Question: The picture describes a maze problem, where green is the starting position and red is the end point. Find the length of the shortest path.
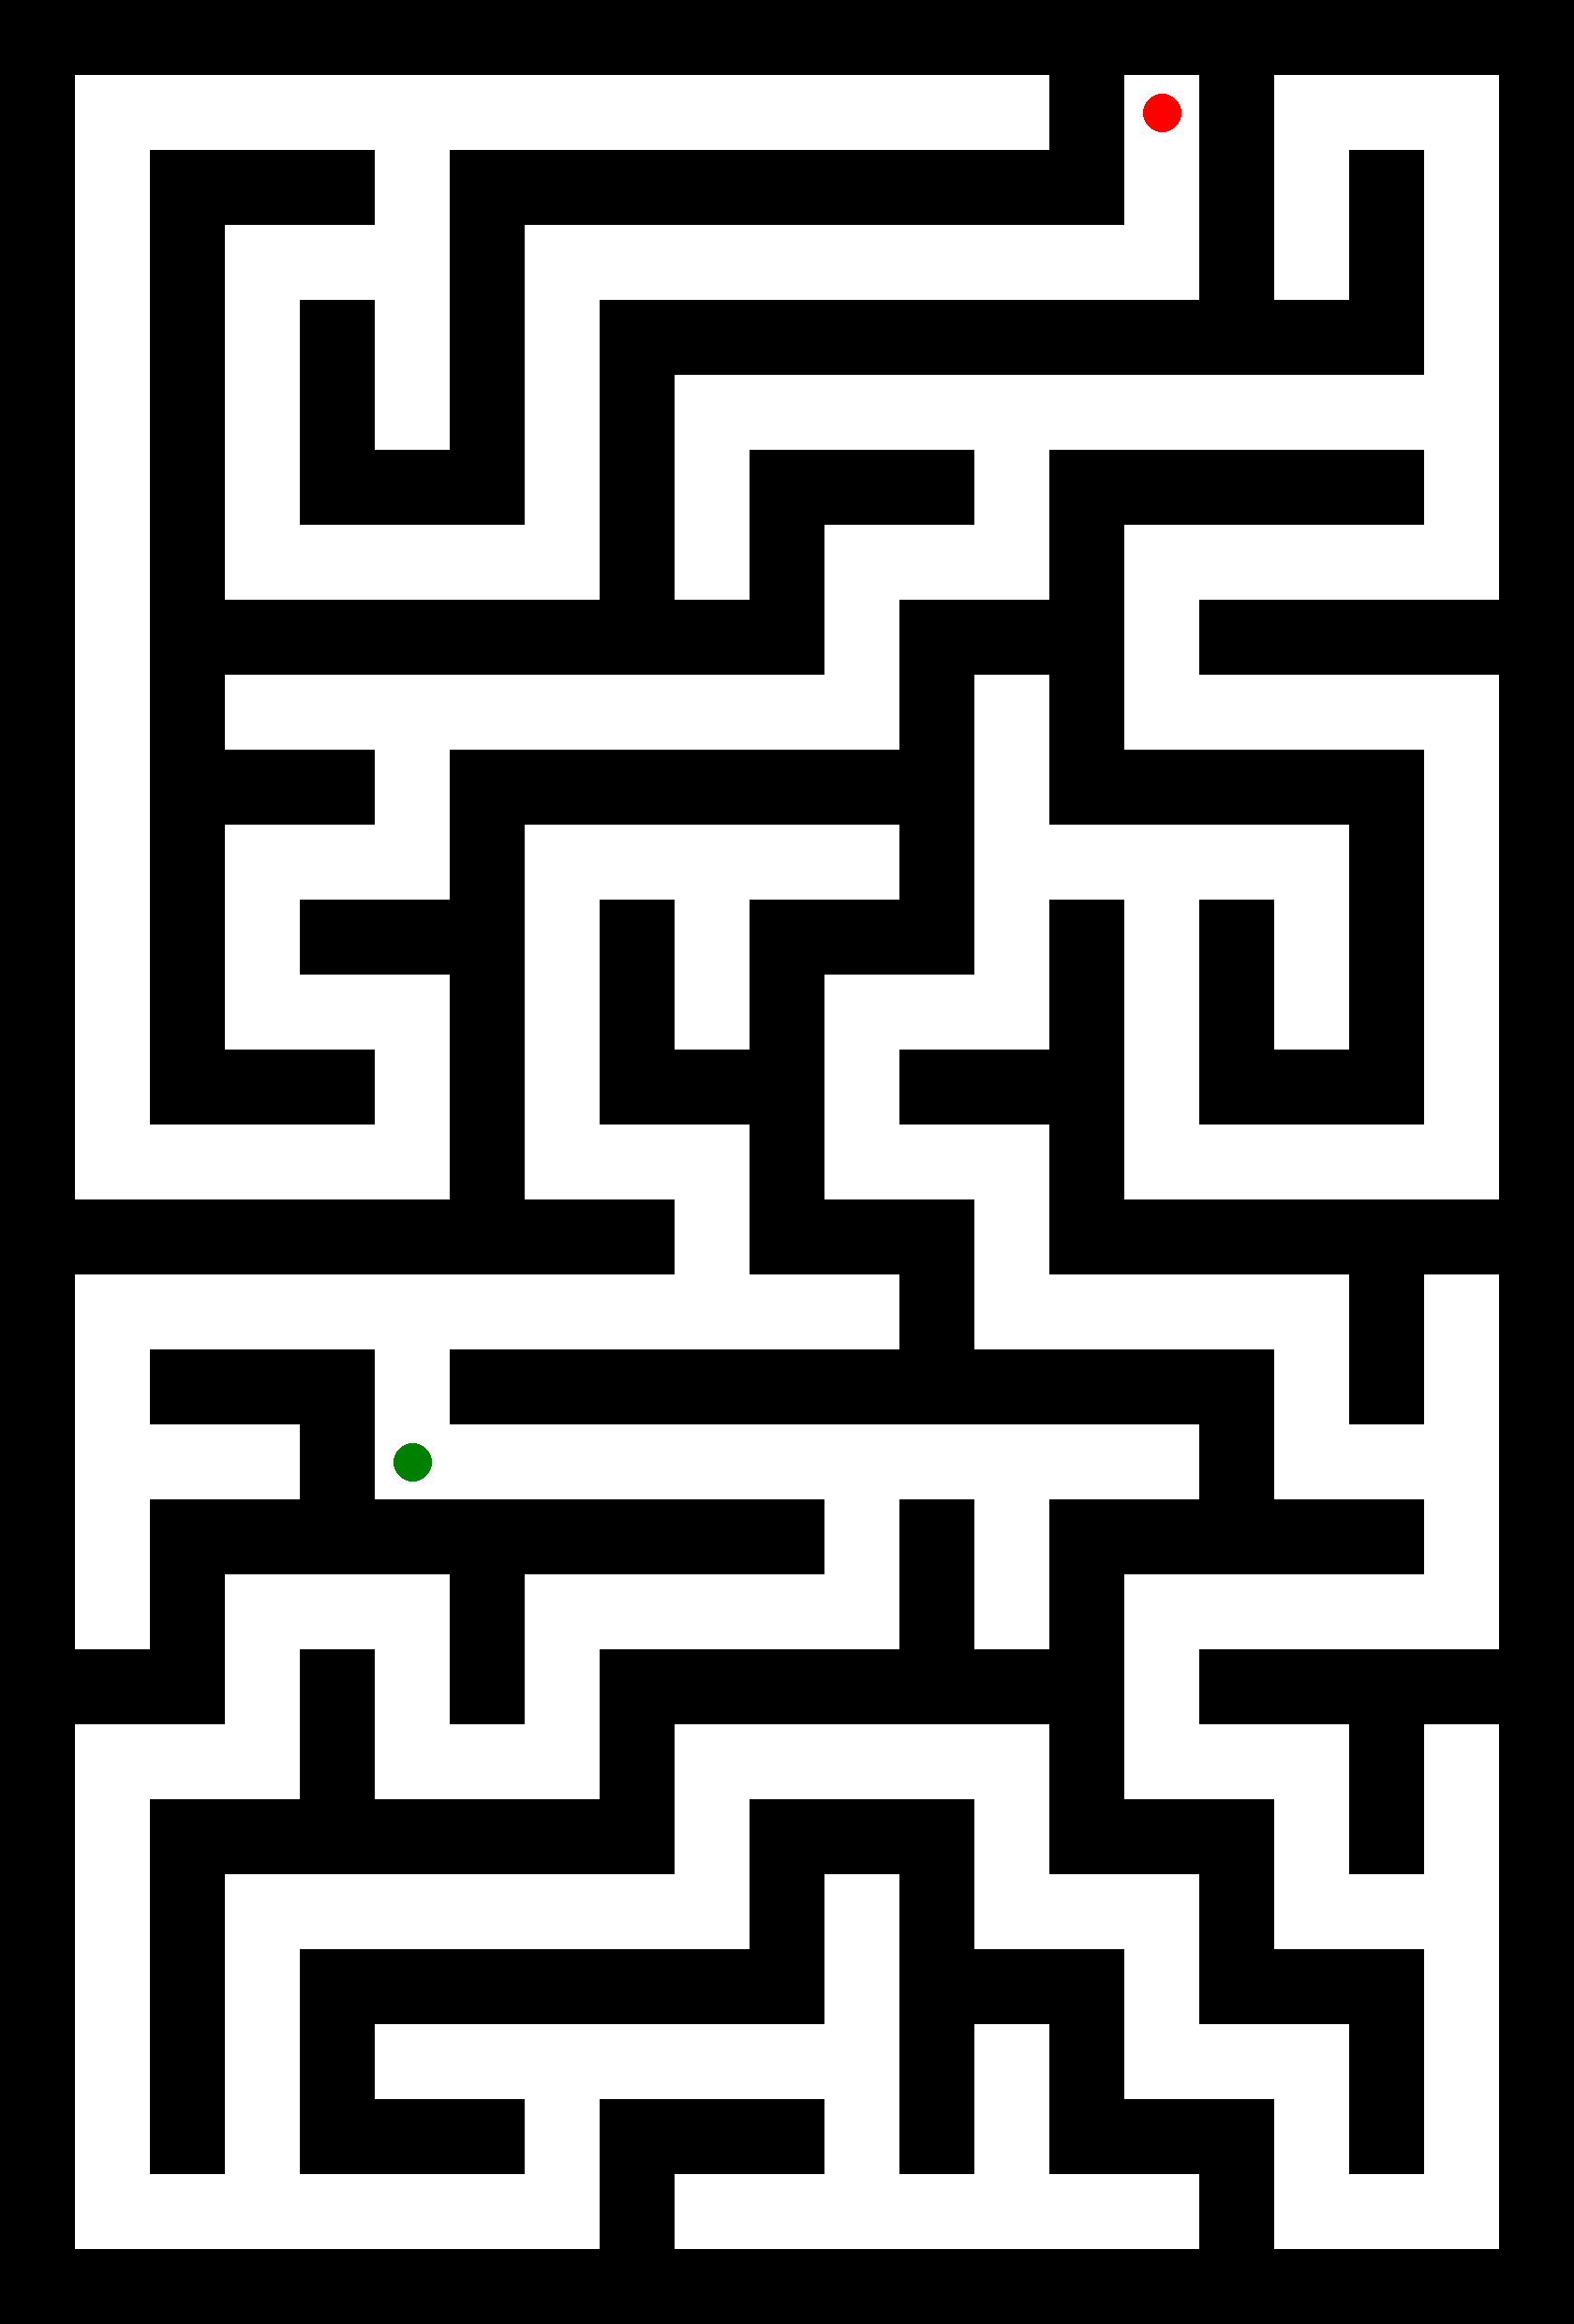
Answer: 200